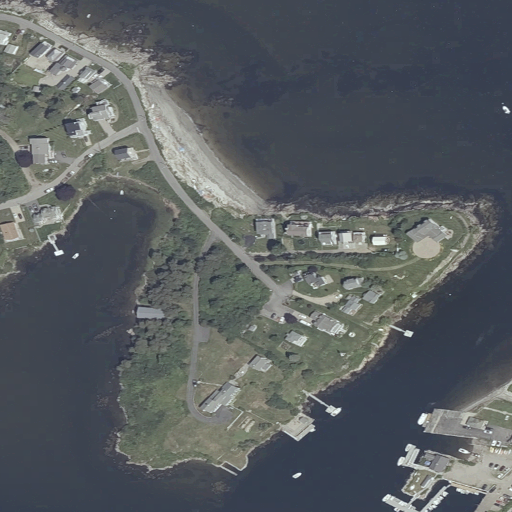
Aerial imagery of mountain in Maine named Fort Hill containing open water, medium intensity development, low intensity development, herbaceous wetlands, grassland, barren land, high intensity development, open development, and woody wetlands